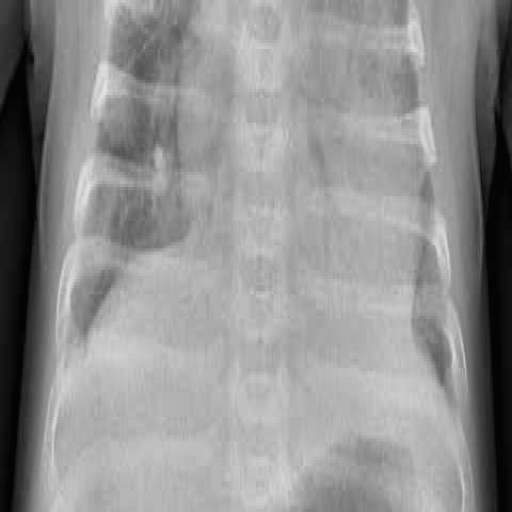
Finding: PNEUMONIA